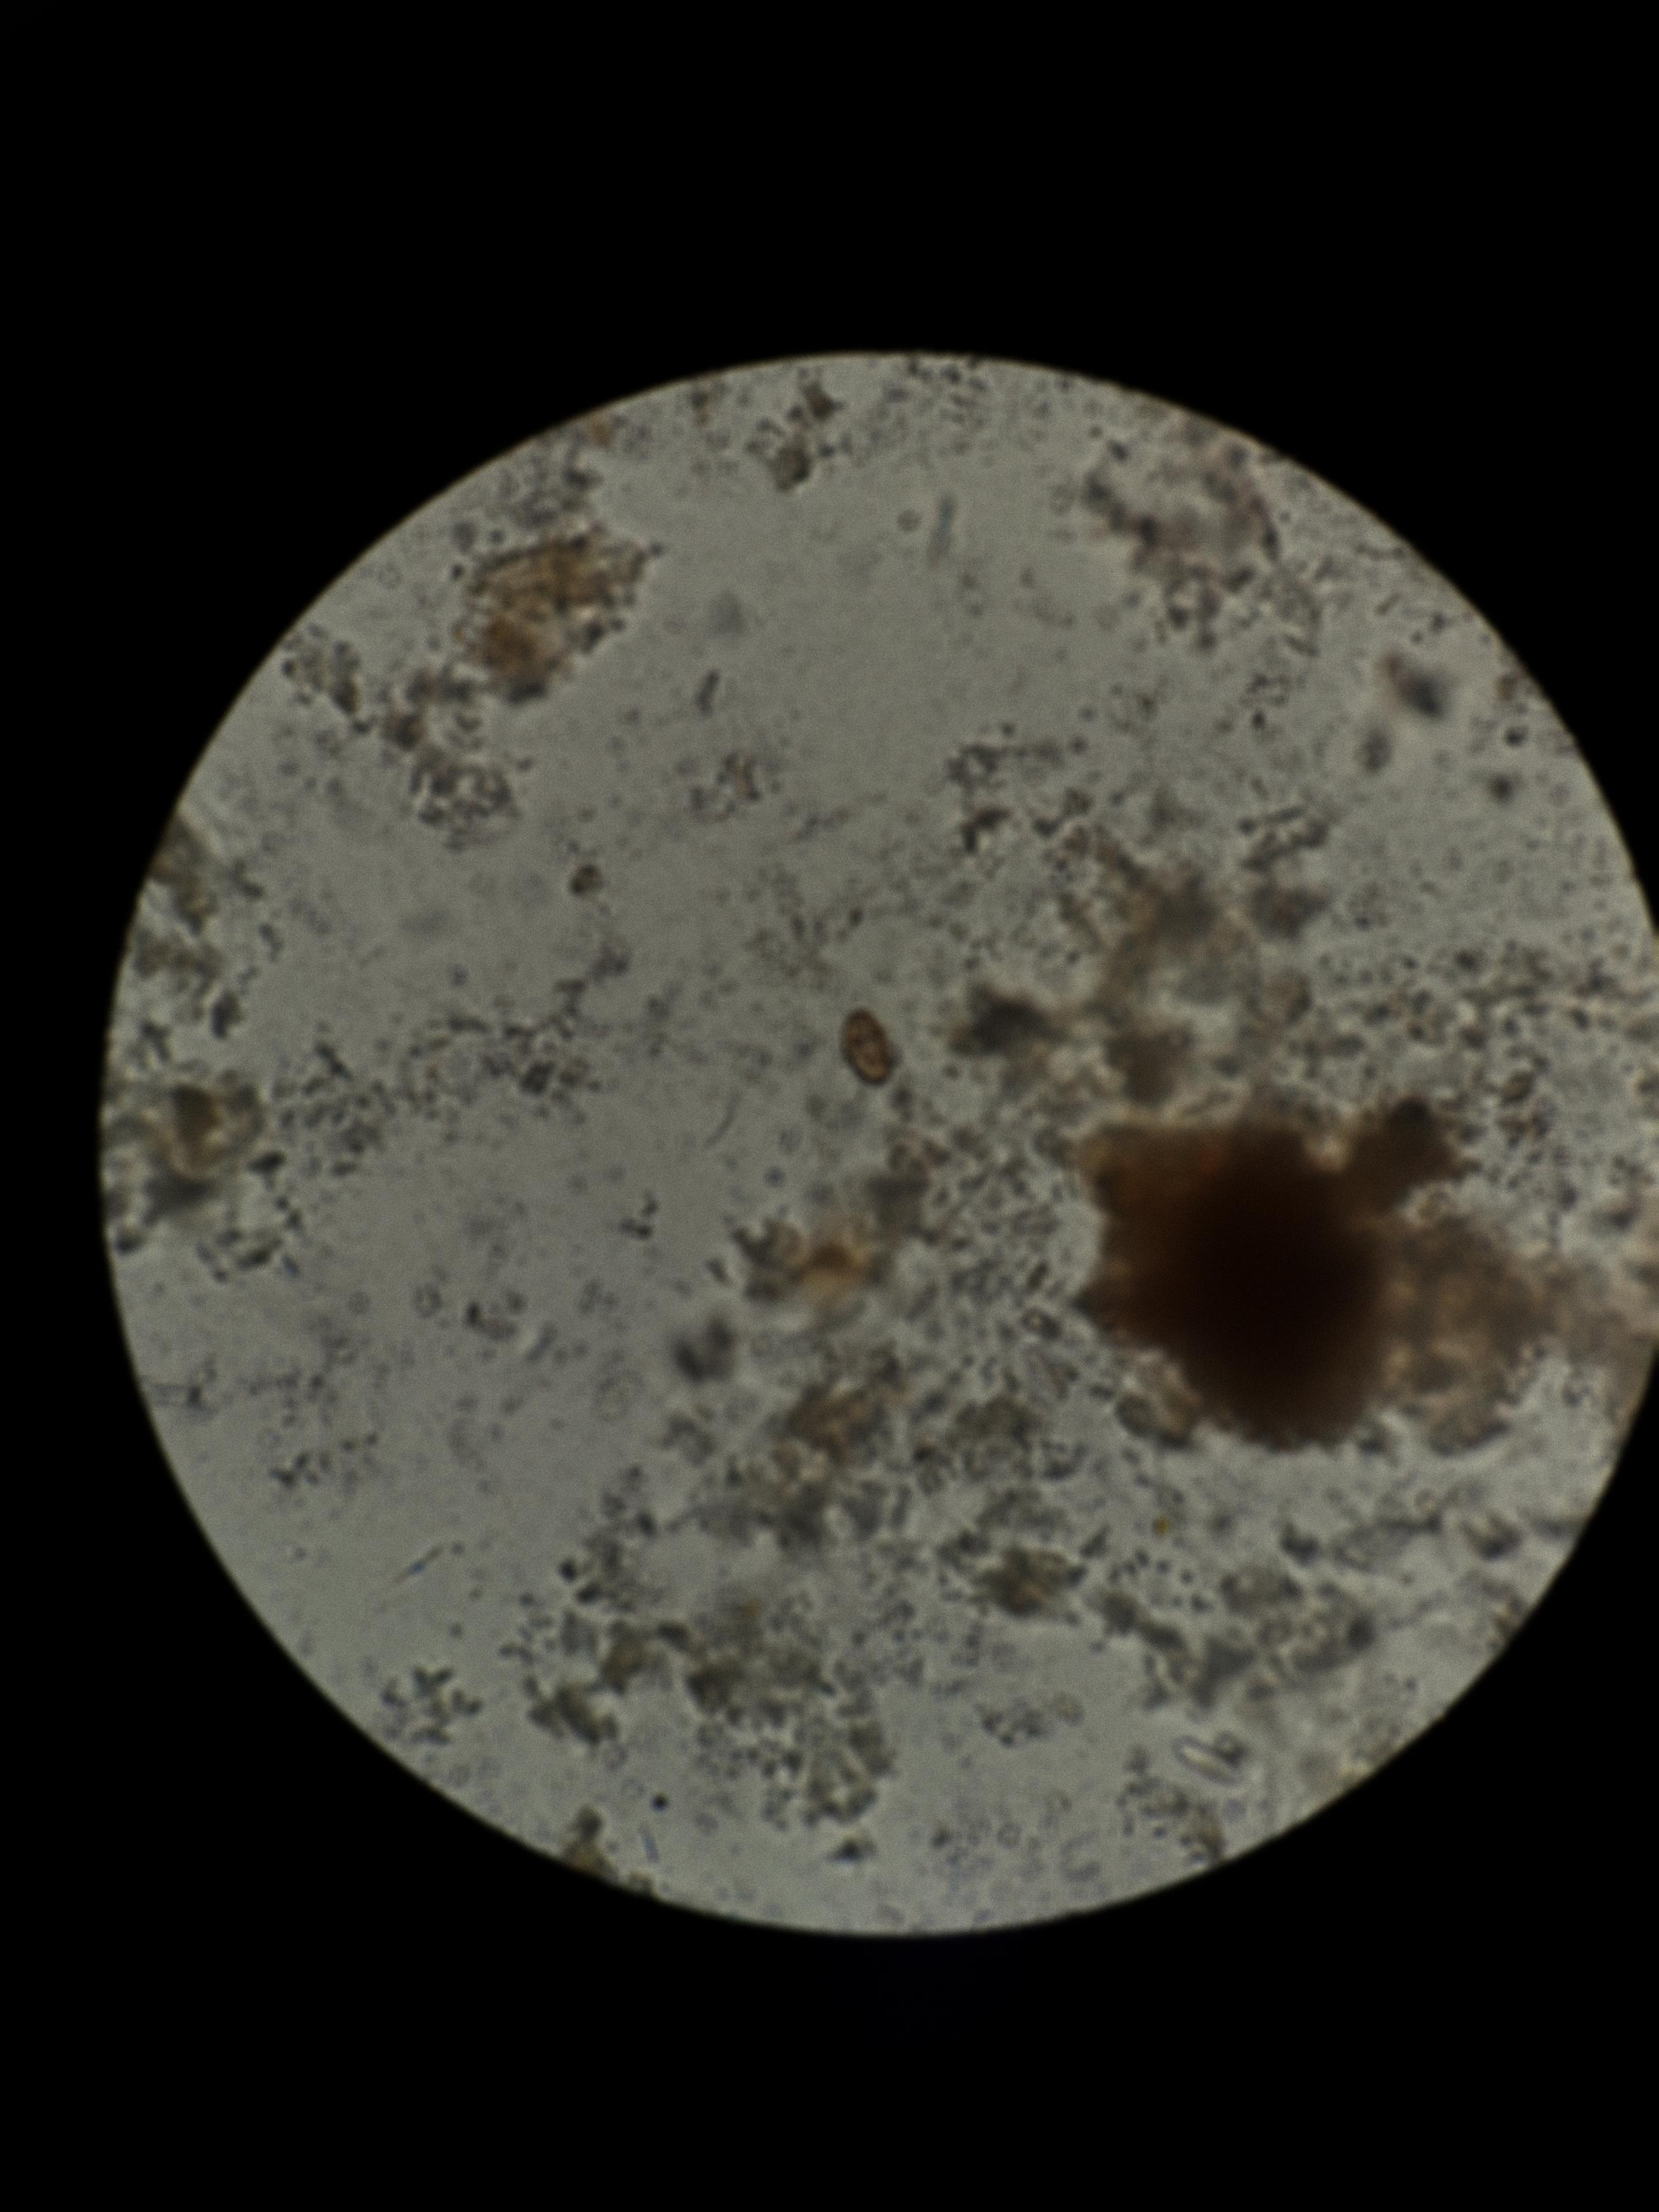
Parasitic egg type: Opisthorchis viverrine